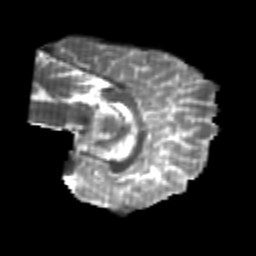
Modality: T2w
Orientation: sagittal
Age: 22
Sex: male
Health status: healthy
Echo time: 0.074 s